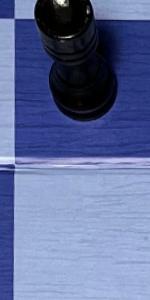
Label: Empty